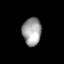
Tissue: lung
Cell type: Epithelial cells
Senescence score: 0.2125
Nuclear area (px): 520
Mean DAPI intensity: 157.385